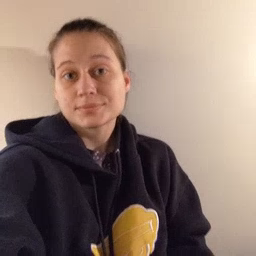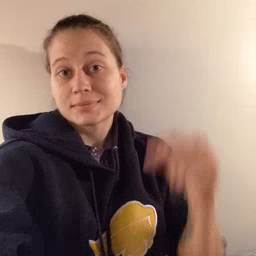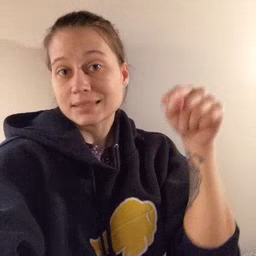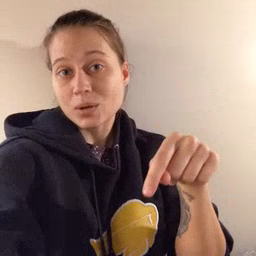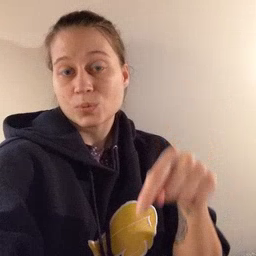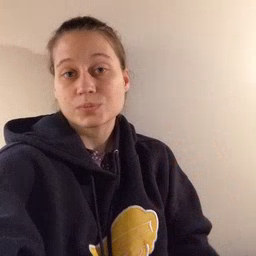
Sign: down